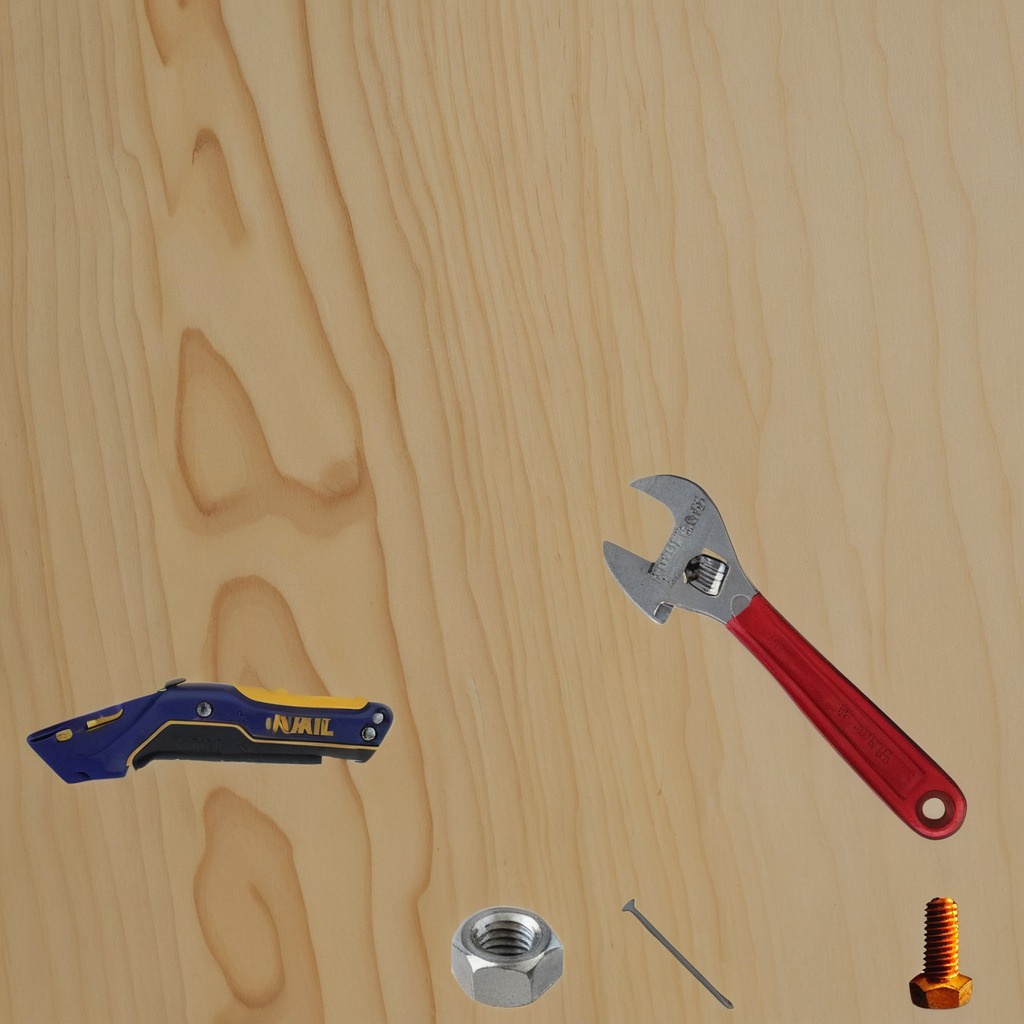
A utility knife, a metal machine screw, an iron nail, a metal nut, and a wrench are lying on the plywood surface.